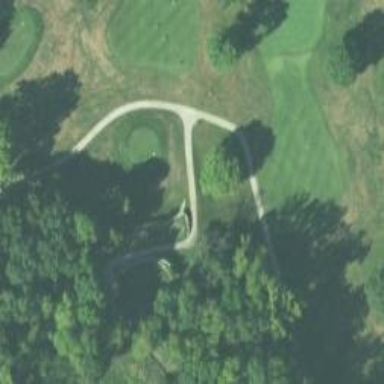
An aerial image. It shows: Path for golf carts.